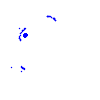
Particle: electron